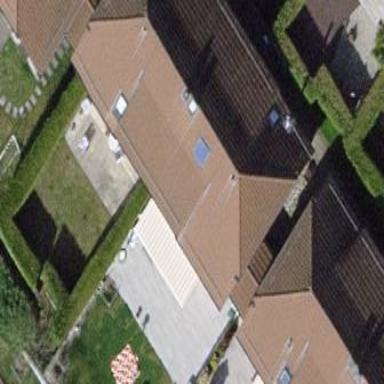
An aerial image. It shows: Half-hipped roof semidetached house.